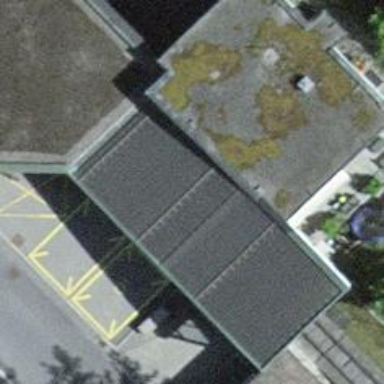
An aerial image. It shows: Train station building.